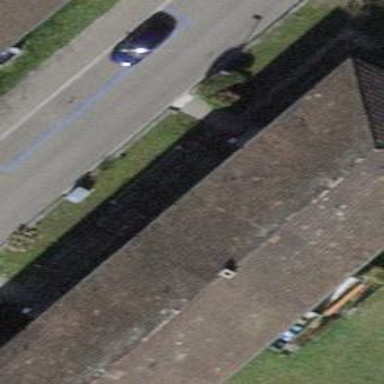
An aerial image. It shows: Hipped-roof apartment building.